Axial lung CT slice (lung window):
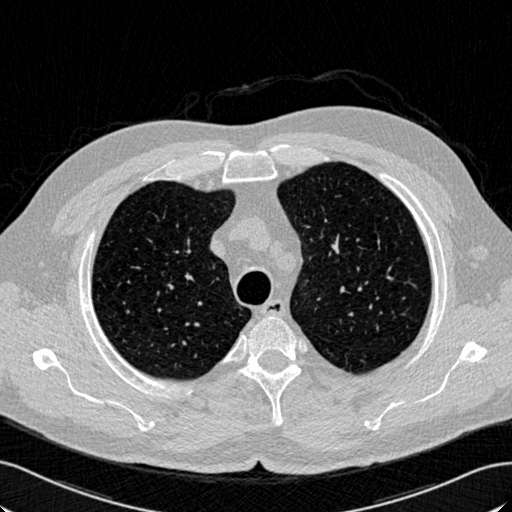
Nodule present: no